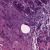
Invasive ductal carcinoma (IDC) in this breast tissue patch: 1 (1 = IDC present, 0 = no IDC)